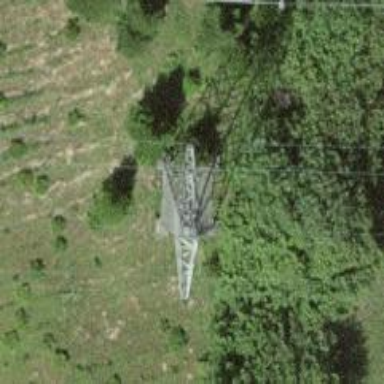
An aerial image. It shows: Power tower.